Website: crate-barrel
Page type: account-selection
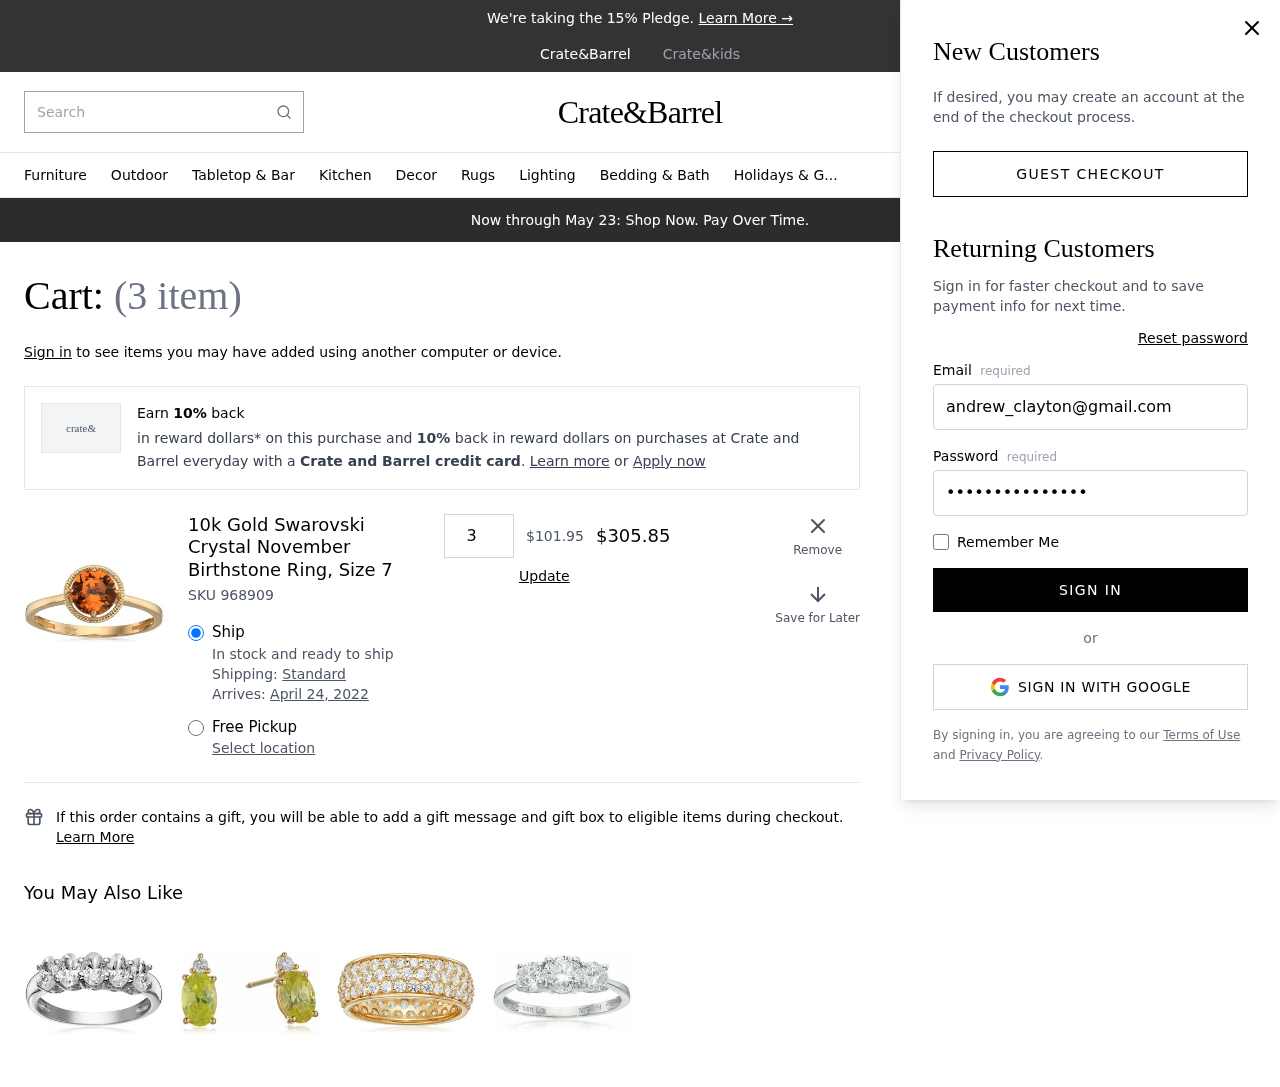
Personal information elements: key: PII_EMAIL
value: andrew_clayton@gmail.com
Product elements: key: PRODUCT1_NAME
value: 10k Gold Swarovski Crystal November Birthstone Ring, Size 7
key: PRODUCT1_PRICE
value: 101.95
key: PRODUCT1_QUANTITY
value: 3
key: PRODUCT1_SKU
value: SKU 968909
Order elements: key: ORDER_NUM_ITEMS
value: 3
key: ORDER_DELIVERY_DATE
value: April 24, 2022
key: ORDER_SUBTOTAL
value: $305.85
Search elements: key: HEADER_SEARCH
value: Search